Aerial crown-view tile of a tropical tree (Barro Colorado Island, Panama), acquired 20241014:
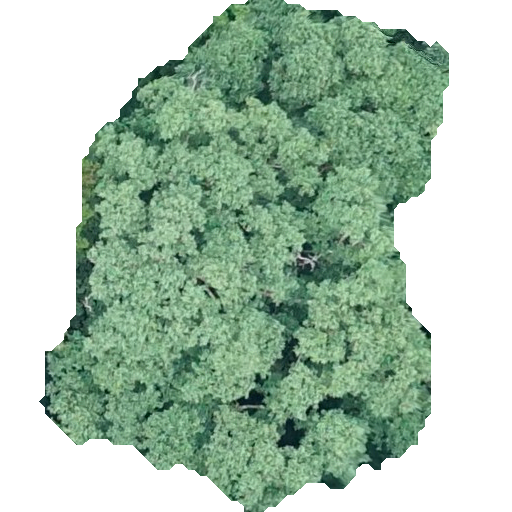
Species: Hieronyma alchorneoides
GBIF accepted scientific name: Hieronyma alchorneoides
Crown area: 232.32 m²